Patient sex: M
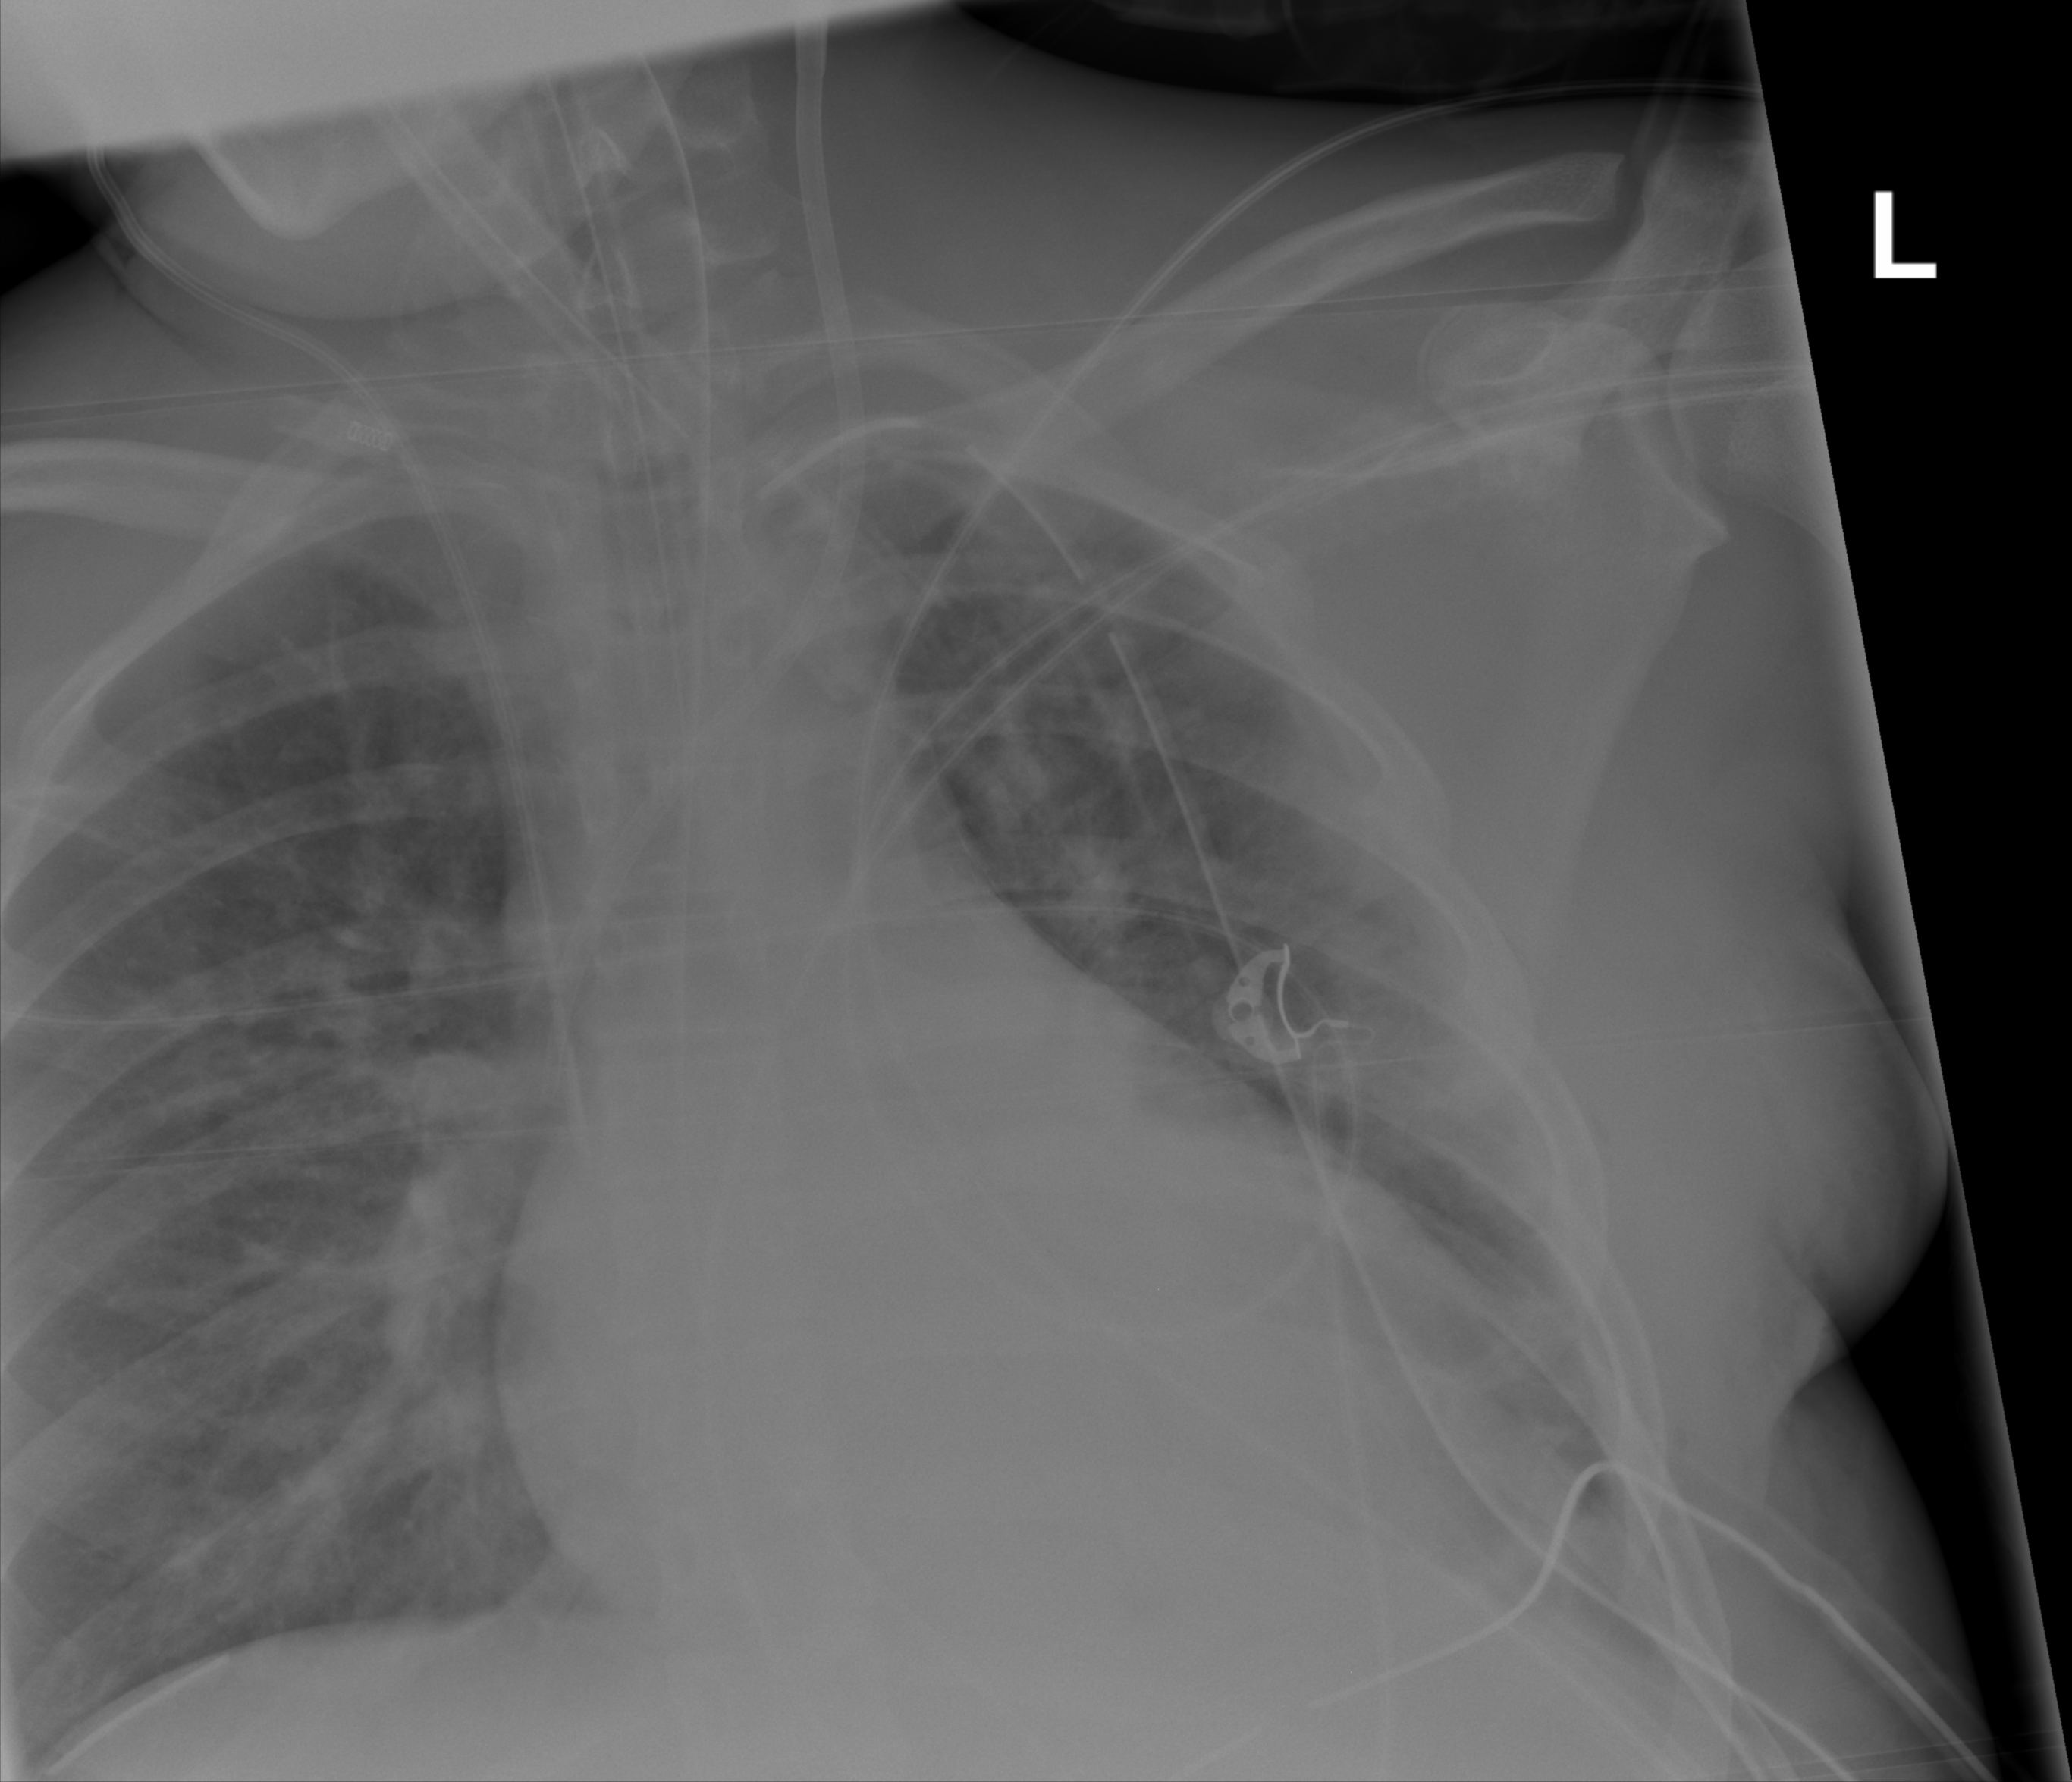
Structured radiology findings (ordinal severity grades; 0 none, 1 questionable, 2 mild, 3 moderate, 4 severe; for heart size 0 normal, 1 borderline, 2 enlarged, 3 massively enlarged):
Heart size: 1
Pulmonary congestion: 0
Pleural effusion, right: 0
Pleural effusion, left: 2
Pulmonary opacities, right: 2
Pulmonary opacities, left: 2
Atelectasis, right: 0
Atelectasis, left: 2